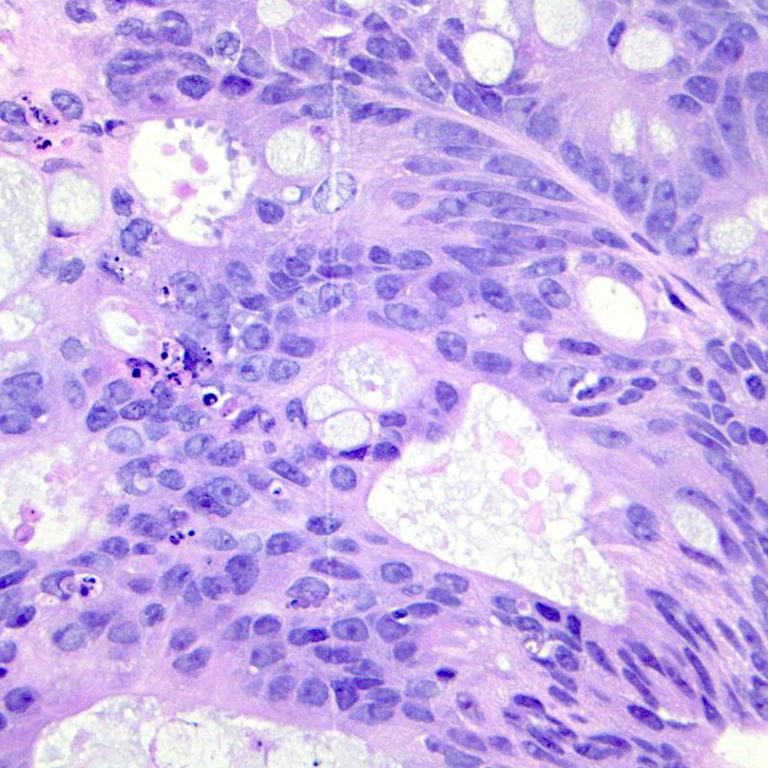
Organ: colon
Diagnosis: adenocarcinomas